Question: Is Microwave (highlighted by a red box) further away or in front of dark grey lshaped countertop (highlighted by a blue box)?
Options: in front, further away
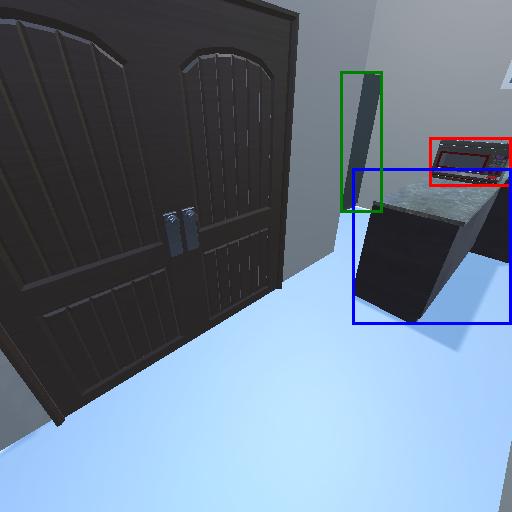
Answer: in front